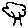
Label: tree